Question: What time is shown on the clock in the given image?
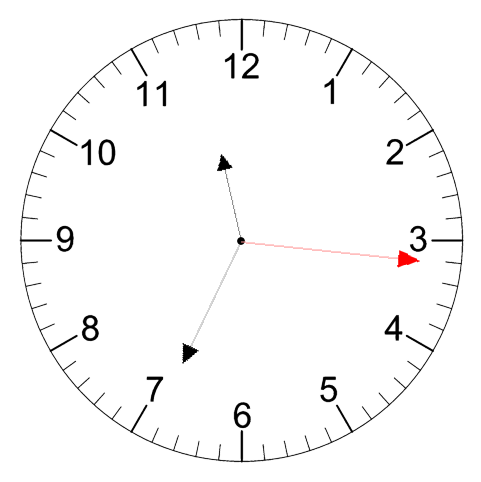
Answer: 11:34:16